Question: I recently installed MediaWiki and I have created some templates.
Now I want to create a template news that gives me only the first page, I tried with switch (in 'mysite.org/wiki/Template:Pagina_principale/Vetrina'):
'''
{{#switch: {{#expr: 1 + ({{CURRENTTIMESTAMP}} - 20000000000000) mod 6}}
|1={{Vetrina/1}}
|2={{Vetrina/2}}
|3={{Vetrina/3}}
|4={{Vetrina/4}}
|5={{Vetrina/5}}
|6={{Vetrina/6}}
|{{Vetrina/1}}
}} * [[mywiki:Vetrina|Tutte le voci in vetrina]]<noinclude>[[Categoria:Template pagina principale|Vetrina]]</noinclude>
'''
The pages 'mysite.org/wiki/Template:Vetrina/1' and 'mysite.org/wiki/Template:Vetrina/2', etc are news pages.
The problem is that it gives me this error, my wiki does not recognize '#switch' and I do not understand why.

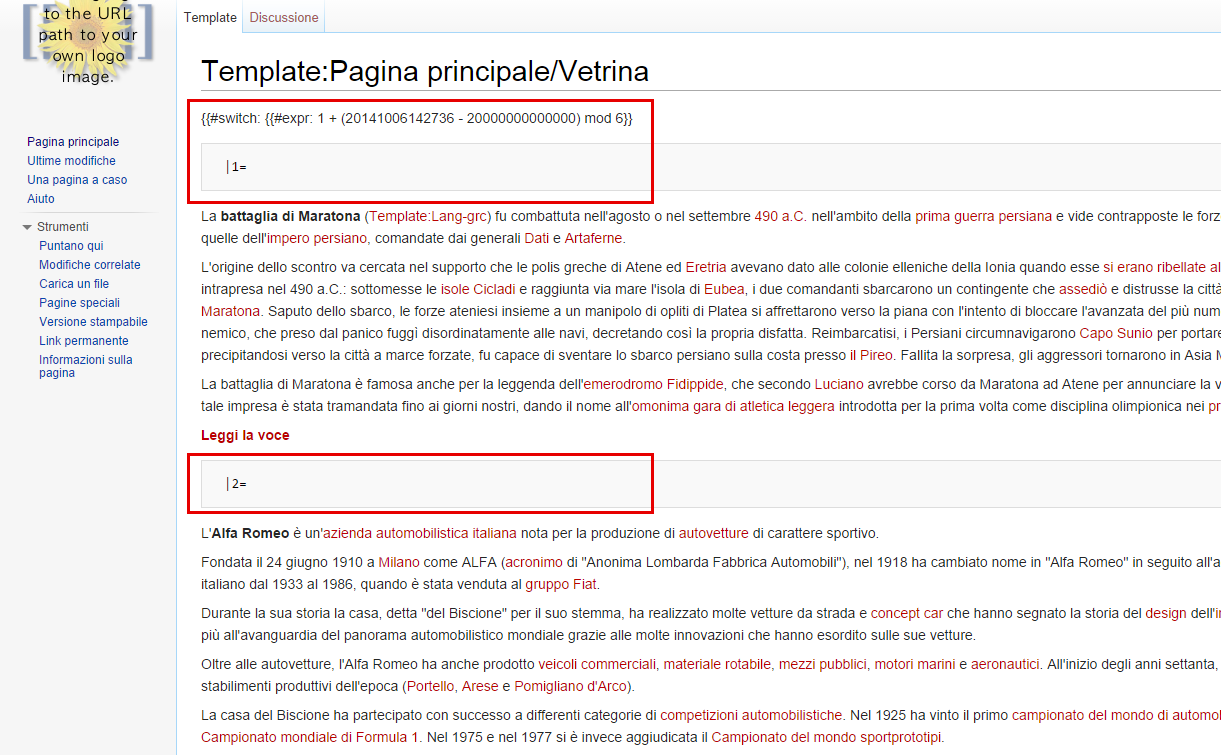
Answer: <URL>, so you will need to install that.